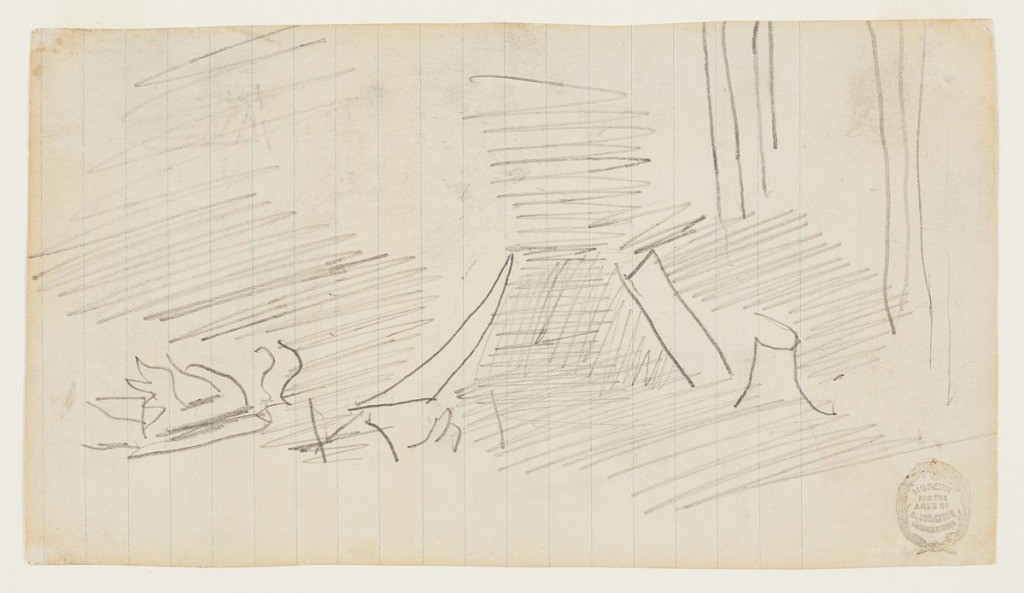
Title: Tent and Campfire
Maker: Winslow Homer, American, 1836–1910
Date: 1895–97
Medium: Graphite on paper
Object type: Drawing
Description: Sketch of a tent and a campfire.